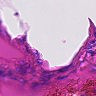
Metastatic tissue present: no